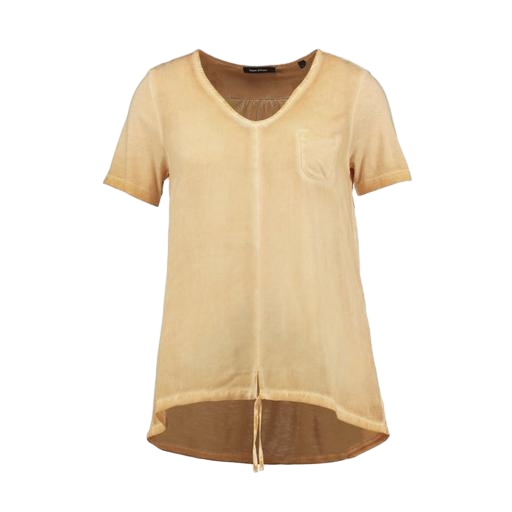
yellow high-low t-shirt, short-sleeve top only macy, yellow chest pocket v-neck tee, white background